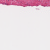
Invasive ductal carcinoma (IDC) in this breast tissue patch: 0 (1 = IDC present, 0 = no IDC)